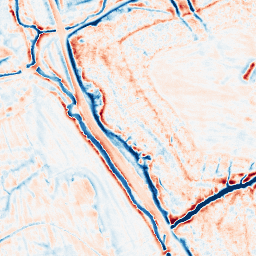
Category: edge_preserving
Decomposition family: bilateral
Decomposition parameters: d: 15
sigma_color: 100
sigma_space: 50
Upsampling method: cubic_catmull_rom
Upsampling parameters: scale: 8
Upsampling scale: 8